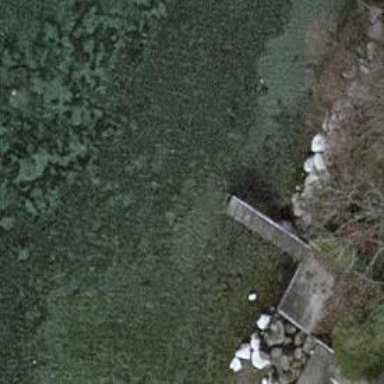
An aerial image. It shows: Man-made pier.